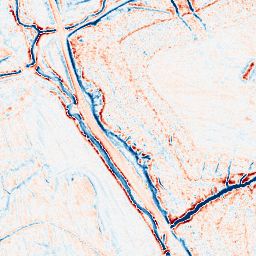
Category: edge_preserving
Decomposition family: anisotropic_diffusion
Decomposition parameters: iterations: 20
kappa: 100
gamma: 0.1
Upsampling method: sinc_hamming
Upsampling parameters: scale: 4
kernel_size: 8
Upsampling scale: 4